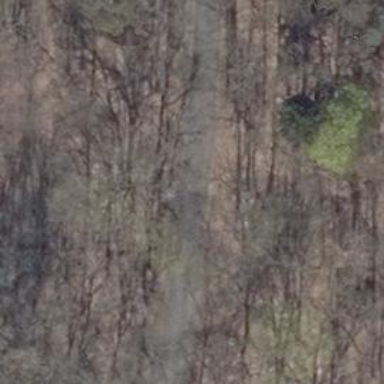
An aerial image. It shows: Path on the ground.